Interaction volume radius: 5 \u00c5
Interaction volume height: 15 \u00c5
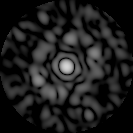
Disorder parameter: 0.8279